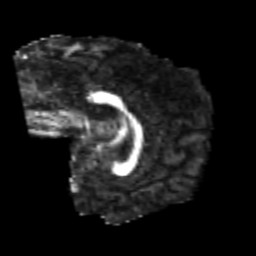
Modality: FA
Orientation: sagittal
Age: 20
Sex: male
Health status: healthy
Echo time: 0.074 s